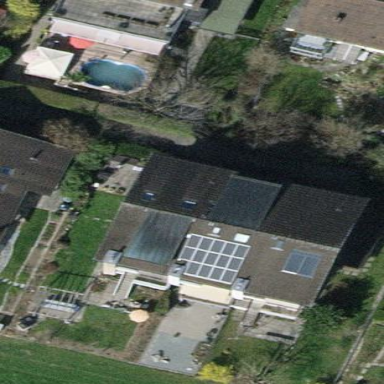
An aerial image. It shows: Semi-detached house.